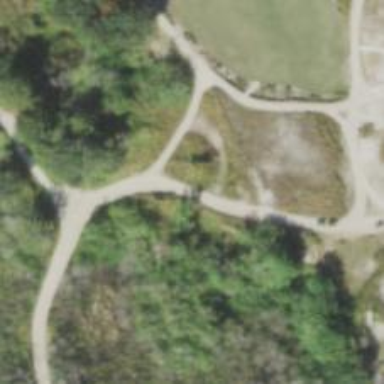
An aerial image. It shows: Path used for both walking and golf.